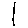
Label: line